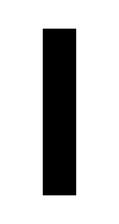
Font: Inter_Bold